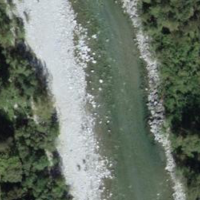
EUNIS habitat code: 15
Species observed at this site:
Artemisia vulgaris